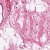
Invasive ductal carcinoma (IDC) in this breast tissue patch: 0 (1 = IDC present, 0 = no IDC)